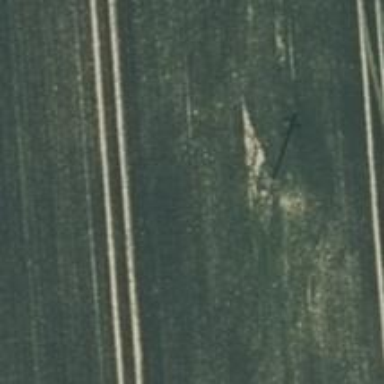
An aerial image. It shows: Power pole.